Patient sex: M
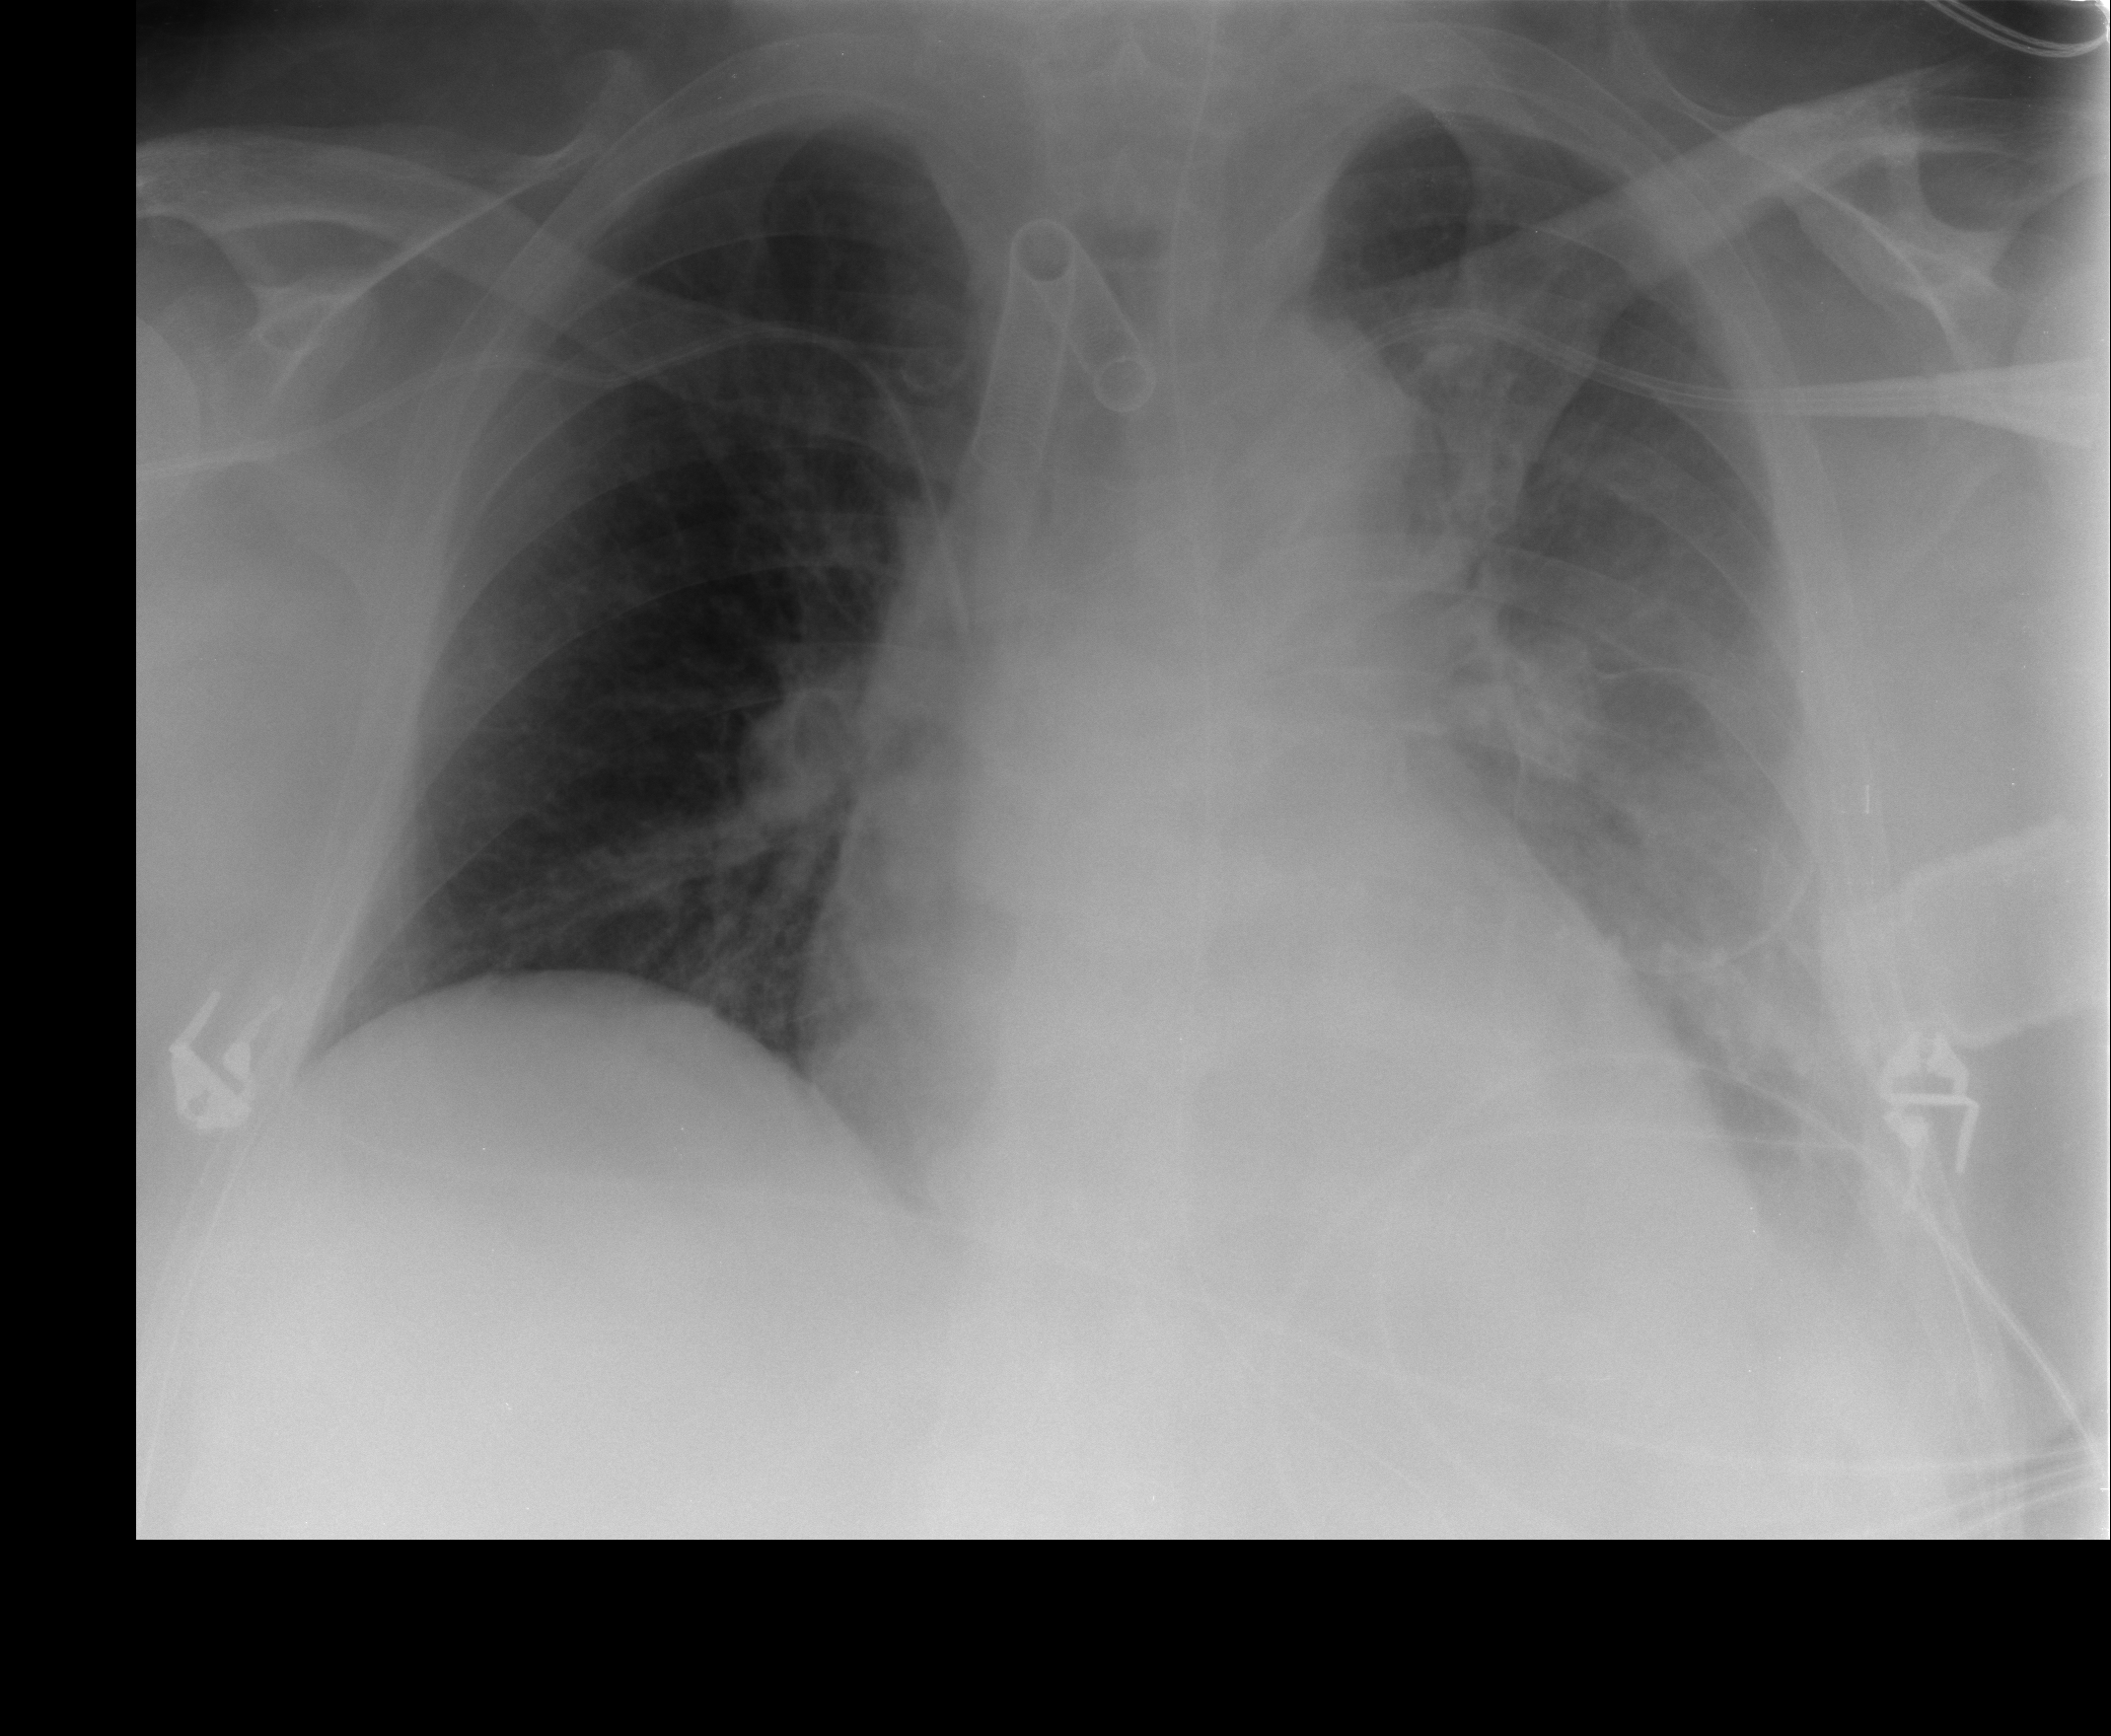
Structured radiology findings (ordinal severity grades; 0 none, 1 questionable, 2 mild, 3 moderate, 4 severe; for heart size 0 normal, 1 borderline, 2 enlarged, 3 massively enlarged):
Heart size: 2
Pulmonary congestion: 1
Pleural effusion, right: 0
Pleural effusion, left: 2
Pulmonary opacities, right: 0
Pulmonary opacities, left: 0
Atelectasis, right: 1
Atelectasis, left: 1